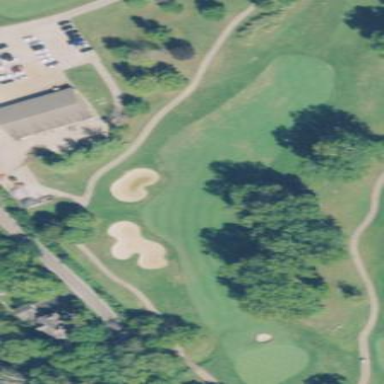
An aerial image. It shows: Grassy area designated as golf fairway.